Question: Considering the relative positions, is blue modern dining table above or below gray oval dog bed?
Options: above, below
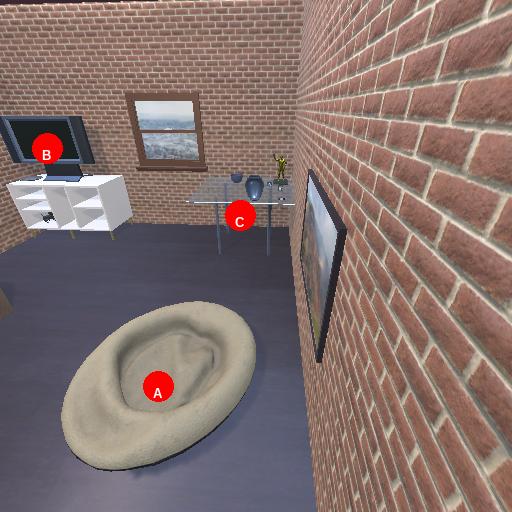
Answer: above